Question: I have a large data frame for which I want to be able to plot a histogram of the number of viable sessions -- indicated by any value other than NA -- for all participants in order to determine whether they are completing a sufficient number of sessions to be included in analysis and whether there is a clear cut-off point for how many sessions most people have scores for. Each participant should complete 10 sessions for the study, but some have missing sessions, indicated by NA.
The real data frame is large and contains participant data I can't show, but I've recreated a smaller sample version here that has the essential columns which are the participant ID, the score they got during each session, and the session number.

Code to recreate the data frame:
'''
dat <- cbind(c(rep(1:3,10)), c(rep(c(12, 32, NA, 44, 45, NA, NA, 8, 54, NA, NA, 12, 13, 14, NA),2)), c(rep(1,3), rep(2,3), rep(3,3), rep(4,3), rep(5,3), rep(6,3), rep(7,3), rep(8,3), rep(9,3), rep(10,3)))
colnames(dat) <- c("ID", "score", "session.num")
'''
Thank you in advance for your help. Please let me know if my question requires clarification.
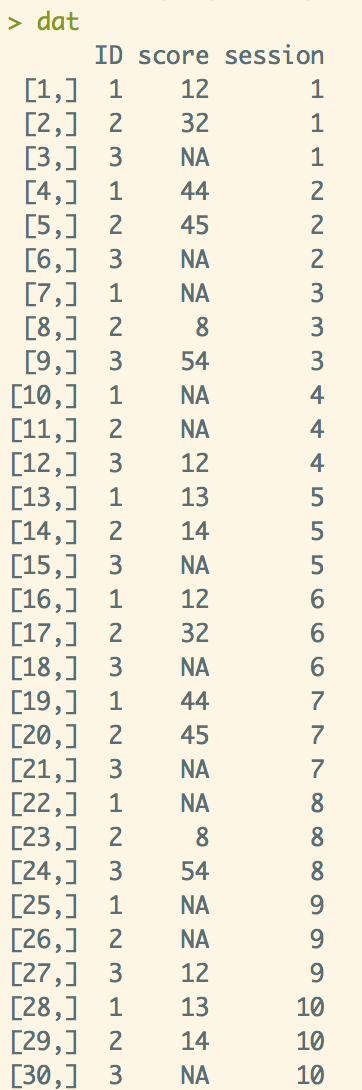
Answer: If I understand your question correctly, you want a histogram of how many sessions participants have completed. To do that, you will first need to aggregate your data by ID to see how many viable sessions each participant has completed, then plot the histogram.
'''
dat <- as.data.frame(dat)
dat.agg <- with(dat[!is.na(dat$score),], # Filter out sessions with NA score
aggregate(session.num, by = list(ID), # Aggregate session by ID
FUN = function(x) length(unique(x))))
names(dat.agg) <- c("ID", "viable")
dat.agg
# ID viable
# 1 6
# 2 8
# 3 4
hist(dat.agg$viable)
hist(dat.agg[dat.agg$viable > 10, "viable"]) # If you only
# care about those with 10 sessions
library(ggplot2) # More options with ggplot
ggplot(dat.agg, aes(viable)) + geom_histogram(binwidth = 1)
'''